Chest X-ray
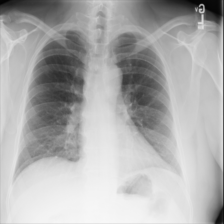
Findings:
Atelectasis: negative
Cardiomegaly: negative
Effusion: negative
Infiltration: negative
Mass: negative
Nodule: negative
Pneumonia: negative
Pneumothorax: negative
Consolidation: negative
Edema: negative
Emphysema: negative
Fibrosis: negative
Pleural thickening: negative
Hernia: negative